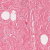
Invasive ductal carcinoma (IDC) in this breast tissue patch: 1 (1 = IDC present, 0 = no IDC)